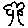
Label: tree